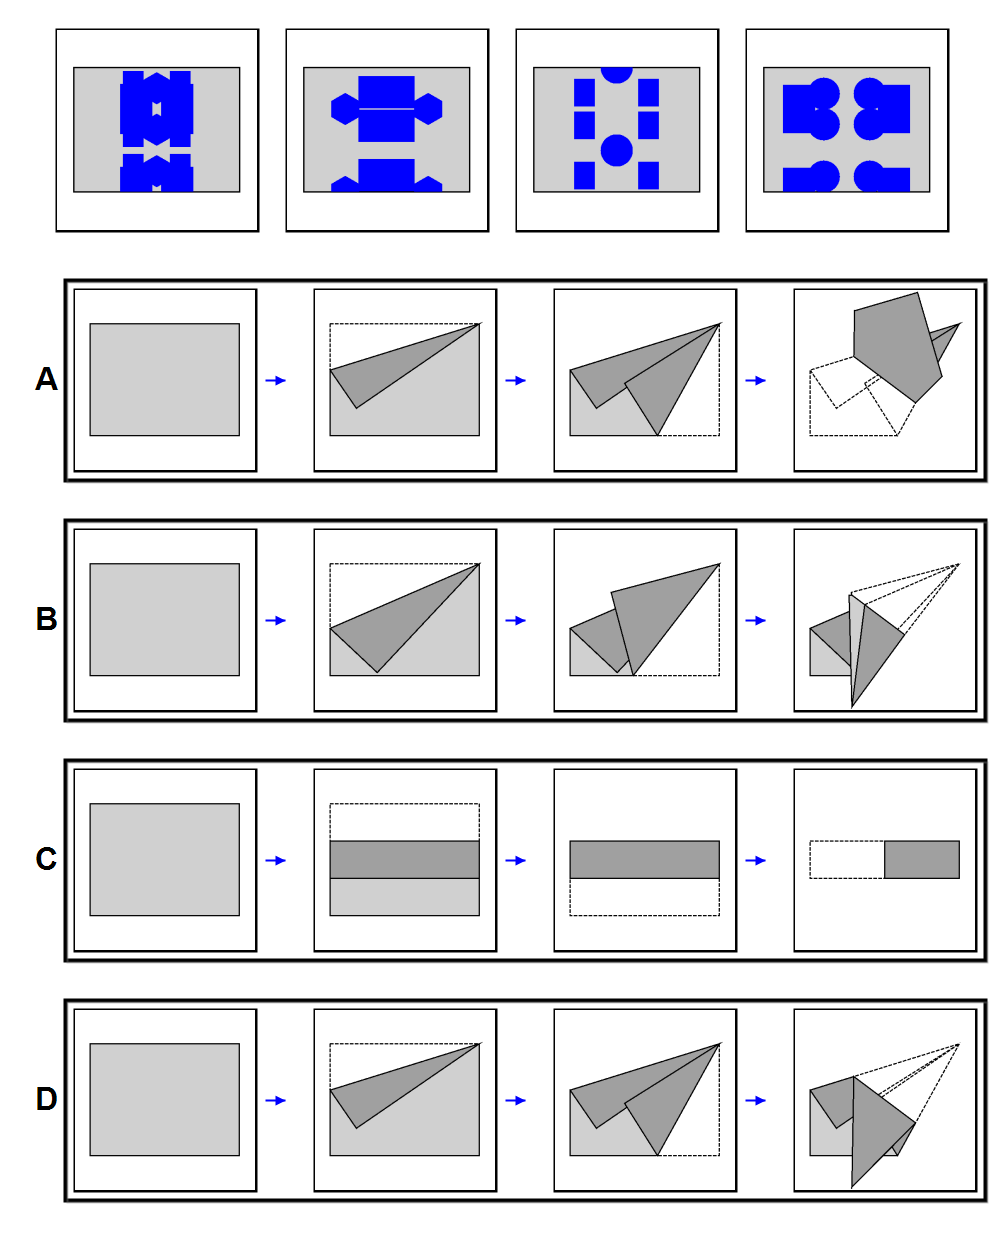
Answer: C